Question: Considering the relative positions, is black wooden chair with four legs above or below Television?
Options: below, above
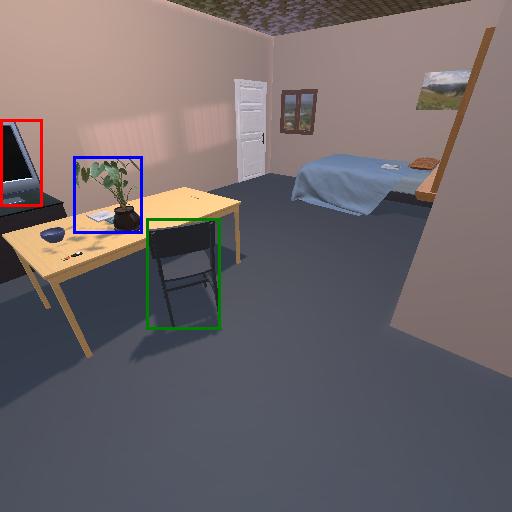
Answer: below